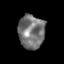
Tissue: skin
Cell type: Epithelial cells
Senescence score: 0.2764
Nuclear area (px): 875
Mean DAPI intensity: 116.56